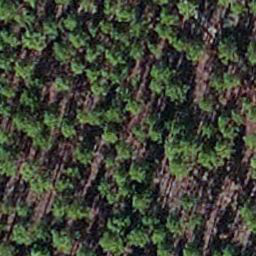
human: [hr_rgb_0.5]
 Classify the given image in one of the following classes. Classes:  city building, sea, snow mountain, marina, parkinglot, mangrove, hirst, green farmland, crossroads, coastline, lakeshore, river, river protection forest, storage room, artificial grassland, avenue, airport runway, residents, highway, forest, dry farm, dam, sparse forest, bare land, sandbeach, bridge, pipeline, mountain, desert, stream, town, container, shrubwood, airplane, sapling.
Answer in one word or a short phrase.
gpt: sapling